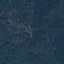
Land use / land cover: Forest